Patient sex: F
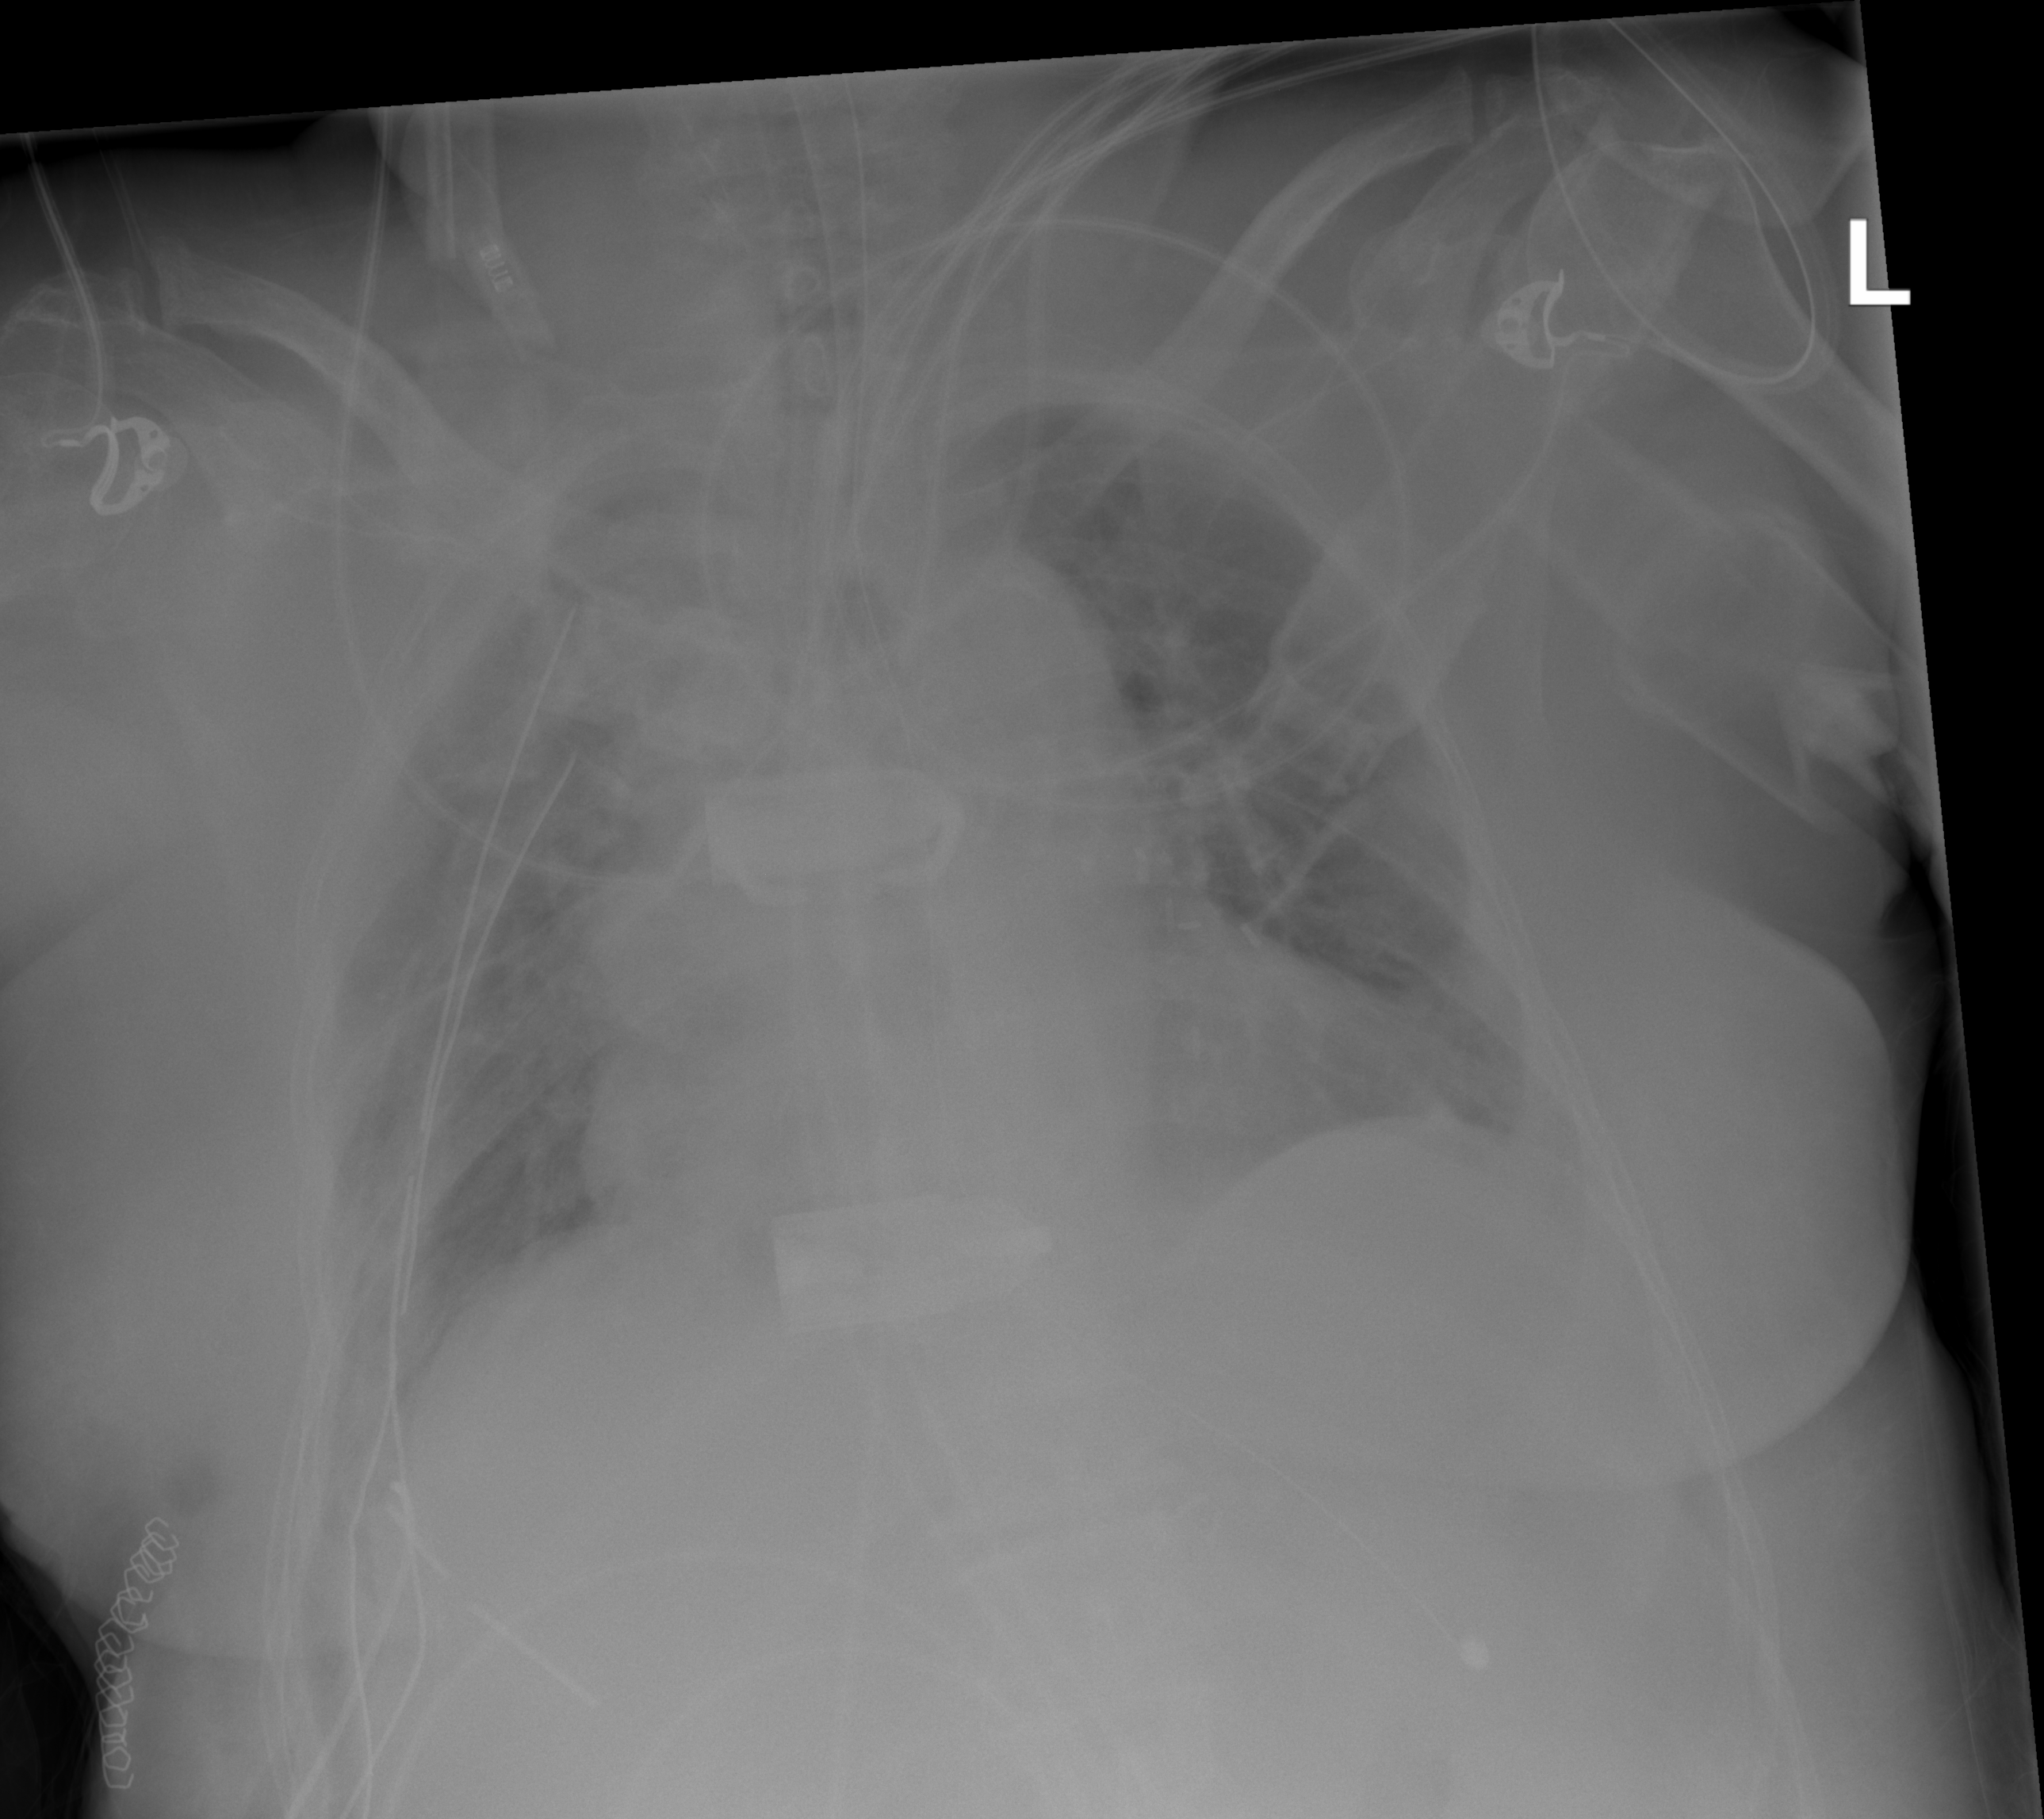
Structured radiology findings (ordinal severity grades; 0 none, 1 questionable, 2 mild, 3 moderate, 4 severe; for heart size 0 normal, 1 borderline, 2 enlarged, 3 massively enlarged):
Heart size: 2
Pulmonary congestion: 0
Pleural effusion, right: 2
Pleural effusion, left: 2
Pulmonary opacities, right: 0
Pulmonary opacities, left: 0
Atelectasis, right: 2
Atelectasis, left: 2